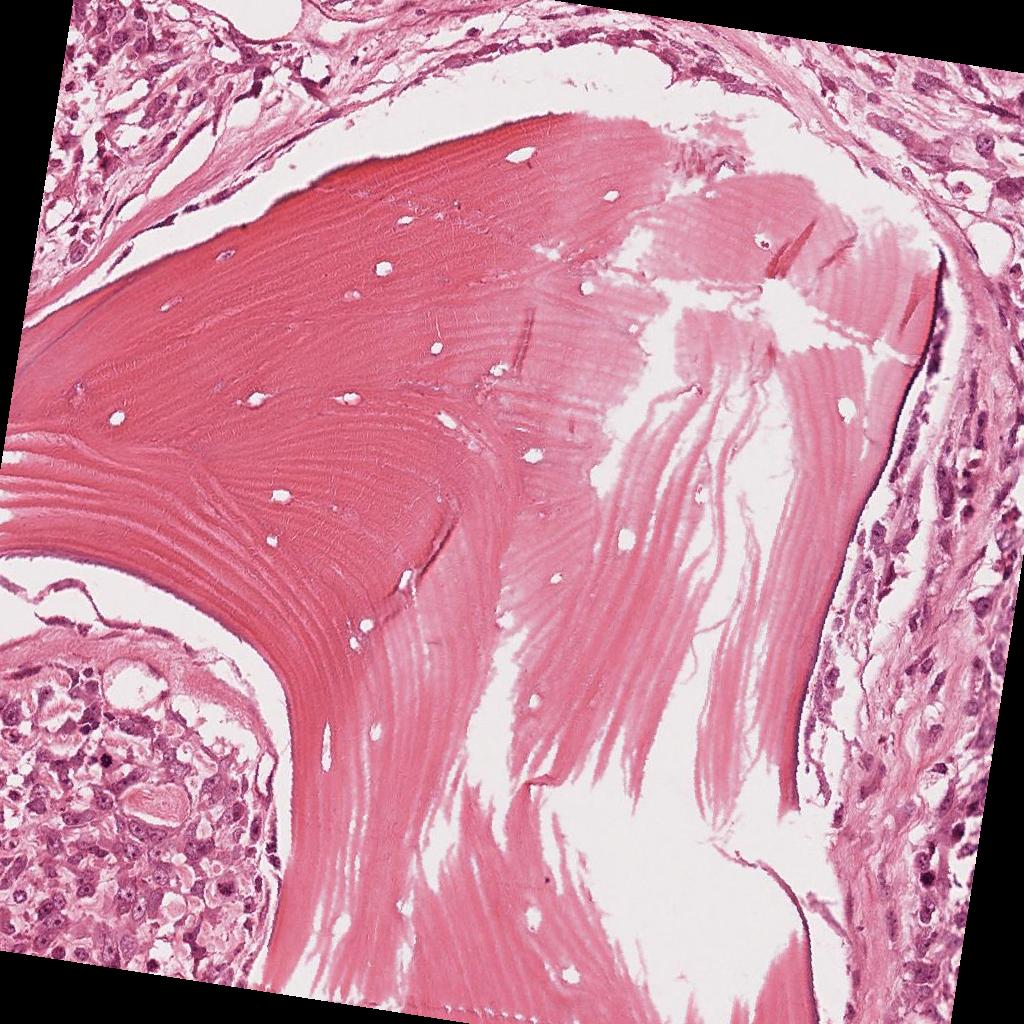
Label: Viable